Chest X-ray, PA view. Patient: 48 years old, sex M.
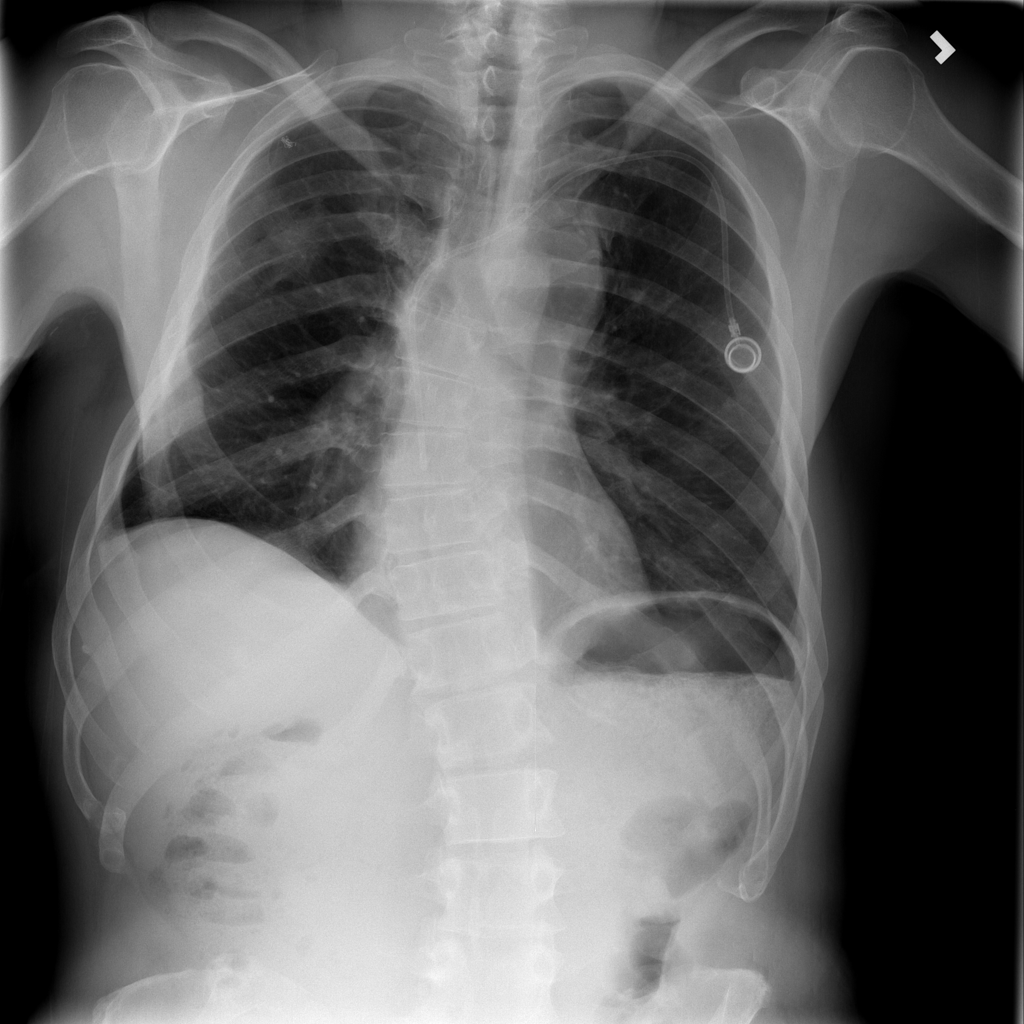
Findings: No Finding